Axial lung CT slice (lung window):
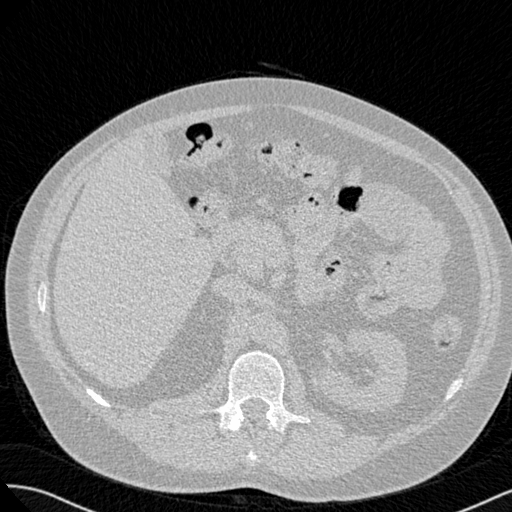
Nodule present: no